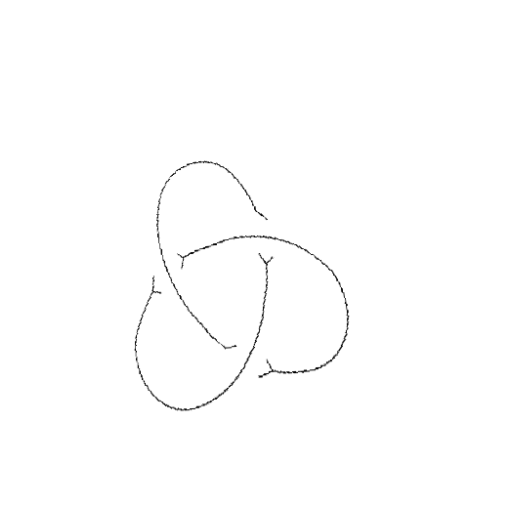
Crossing number: 3